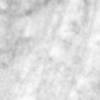
Label: no_change